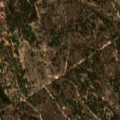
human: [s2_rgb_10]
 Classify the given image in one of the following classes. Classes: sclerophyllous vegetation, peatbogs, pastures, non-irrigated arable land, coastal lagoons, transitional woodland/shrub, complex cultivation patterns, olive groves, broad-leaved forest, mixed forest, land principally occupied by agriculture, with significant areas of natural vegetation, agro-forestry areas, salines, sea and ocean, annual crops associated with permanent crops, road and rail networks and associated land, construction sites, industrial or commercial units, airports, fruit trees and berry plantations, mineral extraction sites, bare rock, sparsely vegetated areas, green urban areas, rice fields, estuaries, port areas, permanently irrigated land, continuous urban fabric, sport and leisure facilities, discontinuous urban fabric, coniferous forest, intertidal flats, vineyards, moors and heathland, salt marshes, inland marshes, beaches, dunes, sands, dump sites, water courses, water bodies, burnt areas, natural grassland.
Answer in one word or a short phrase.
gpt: non-irrigated arable land, agro-forestry areas, broad-leaved forest, mixed forest